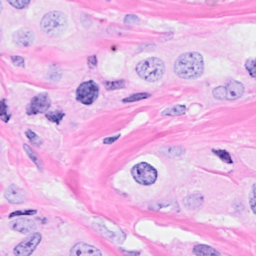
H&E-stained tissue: Breast